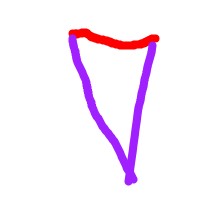
Shape: triangle